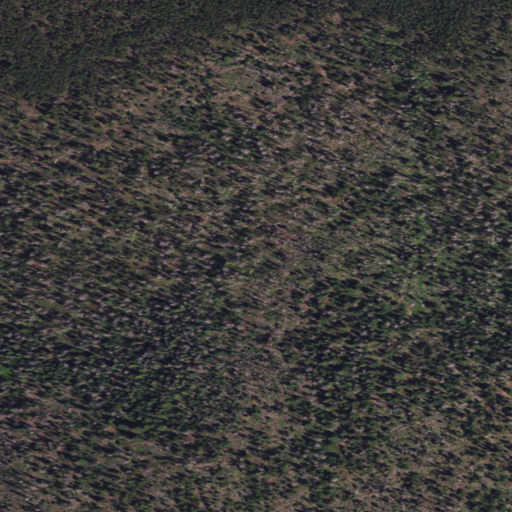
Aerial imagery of ridge(s) in Wyoming named Platte Ridge containing only grassland